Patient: sex F, age 31
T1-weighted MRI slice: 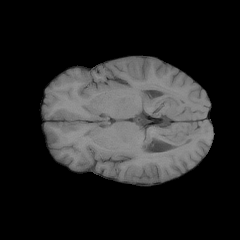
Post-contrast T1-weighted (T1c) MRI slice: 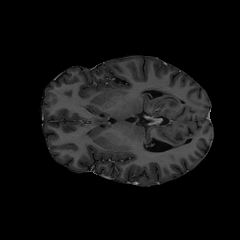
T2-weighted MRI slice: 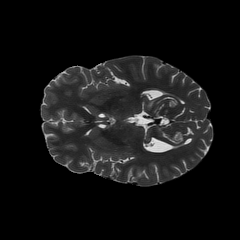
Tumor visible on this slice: yes
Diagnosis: Glioblastoma, IDH-wildtype
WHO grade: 4